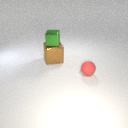
small green metal cube above large brown metal cube